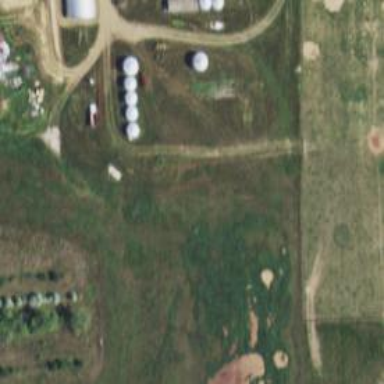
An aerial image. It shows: Silo.